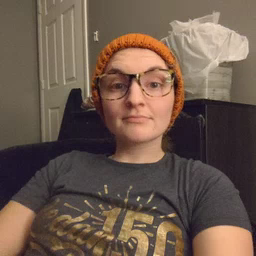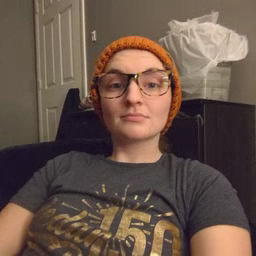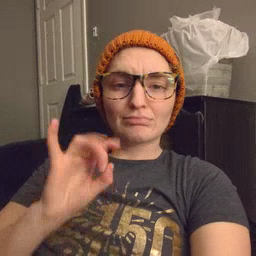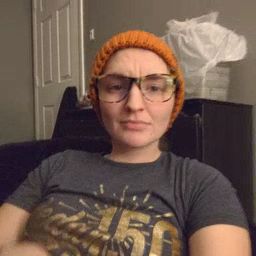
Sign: yucky